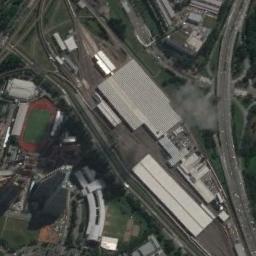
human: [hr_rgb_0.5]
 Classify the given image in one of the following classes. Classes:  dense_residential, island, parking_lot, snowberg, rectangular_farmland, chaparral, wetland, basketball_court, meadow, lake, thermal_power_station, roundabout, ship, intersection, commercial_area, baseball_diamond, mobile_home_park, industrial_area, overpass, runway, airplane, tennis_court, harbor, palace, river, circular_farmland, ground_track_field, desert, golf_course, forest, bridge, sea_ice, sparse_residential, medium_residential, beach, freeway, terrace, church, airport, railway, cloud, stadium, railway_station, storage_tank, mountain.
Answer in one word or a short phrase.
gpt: railway_station